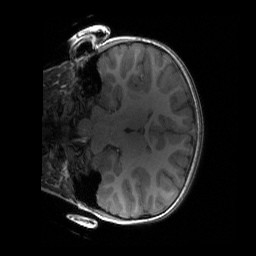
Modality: T1w
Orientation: coronal
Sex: female
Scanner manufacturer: siemens
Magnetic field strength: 3 T
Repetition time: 1.9 s
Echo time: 0.00243 s